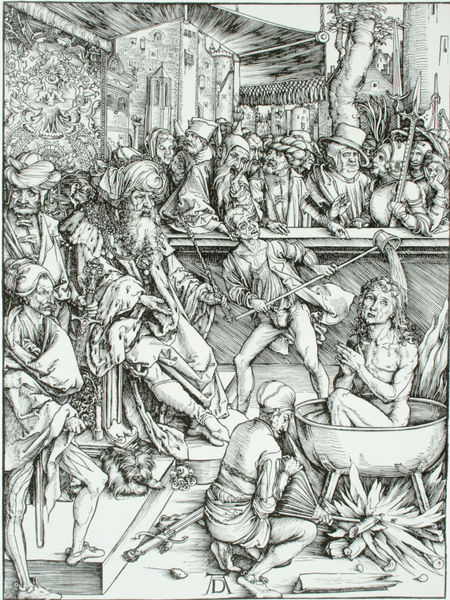
Titel: Apokalypse - Die Marter des Evangelisten Johannes
Künstler: Albrecht Dürer
Institution: (Seriendruck)
Schlagwörter: baum, feuer, hand, mann, nackt, wasser, weiß, baden, frauen, menschen, stadt, frau, holz, hut, männer, schwarz, zeichnung, gebäude, haus, schloss, masse, menge, bart, gericht, richter, architektur, arm, bibel, henker, hinrichtung, mensch, tod, tot, signatur, öl, kirche, haare, gotik, renaissance, balkon, topf, bein, holzschnitt, papier, zuschauer, mauer, grafik, platz, bischof, könig, thron, stufe, podest, ad, bad, burg, glaube, orient, religion, flammen, druck, schnitt, schwarz weiss, viele, druckgrafik, monogramm, holzstich, radierung, stich, kupfer, schwert, waffen, soldat, strafe, volk, herrscher, beten, menschenmenge, wanne, zuber, chwarz, fegefeuer, hölle, qual, kniend, mittelalter, heiliger, feuerholz, holzscheite, trog, löwe, heilige, märtyrer, kochen, dürer, aufklärung, kupferstich, betend, turban, kelle, graus, sultan, kessel, nürnberg, hexe, einheizen, menschne, sstich, verbrennung, verzerrt, martyrium, zyklus, albrecht, reformation, folter, marter, passion, hexenverbrennung, verbrennen, grausam, orientale, pech, stephanus, dürrer, durer, schöpfkelle, matyrium, feuertopf, veit, verurteilung, menchen, bestrafung, muslime, aberglaube, abtrenung, aöbert, bacjt, erhitzen, hexer, meisterstich, menschenfresser, schüsse, sieden, stephanuns, stihc, mob, gaffen, zuschaer, hee, hexenhammer, ng, hintichtung